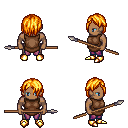
a pixel art fantasy rpg character, male body template, human, dark skin, brown tunic, magenta pants, light blonde bangs hairstyle, gold boots, spear, four views (front, back, left, right), 2x2 character sprite sheet, small pixel art, hard edges, no anti-aliasing